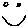
Label: smiley face